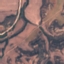
Land use / land cover class: HerbaceousVegetation